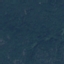
Land use / land cover class: Forest